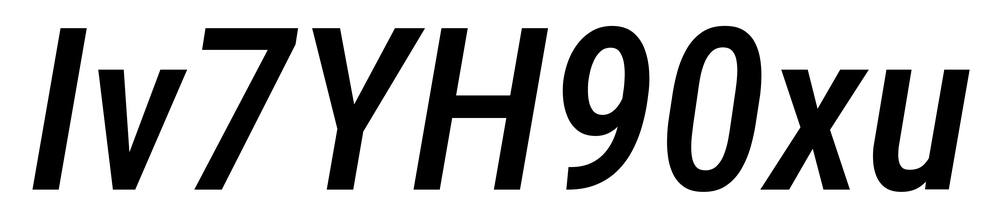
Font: Roboto-Italic_Condensed_Medium_Italic